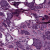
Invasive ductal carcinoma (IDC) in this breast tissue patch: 1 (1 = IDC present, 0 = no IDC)